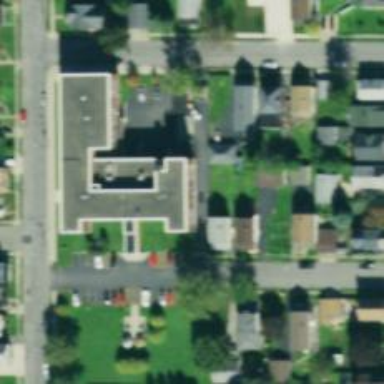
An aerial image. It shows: School.